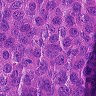
Metastatic tissue present: yes